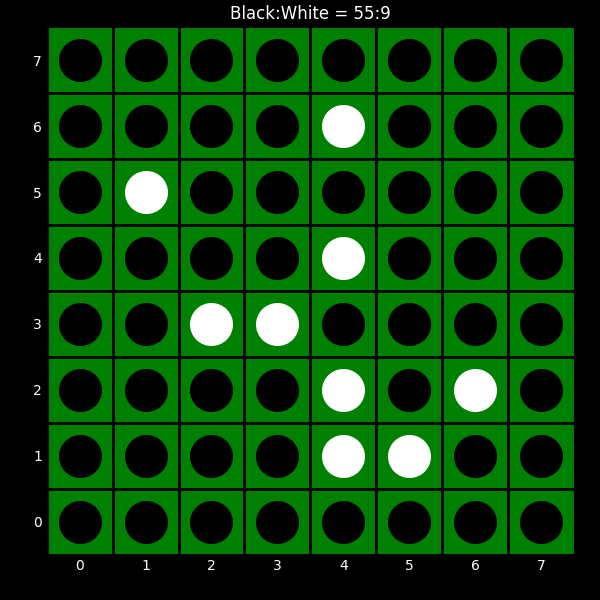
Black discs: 55
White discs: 9